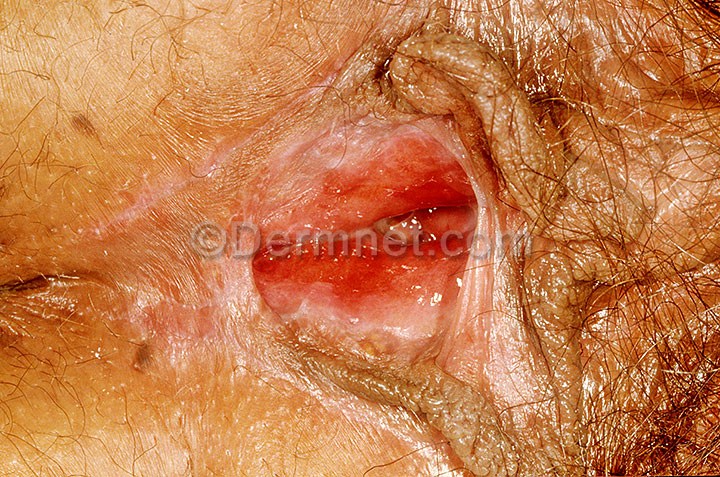
Disease: Psoriasis pictures Lichen Planus and related diseases